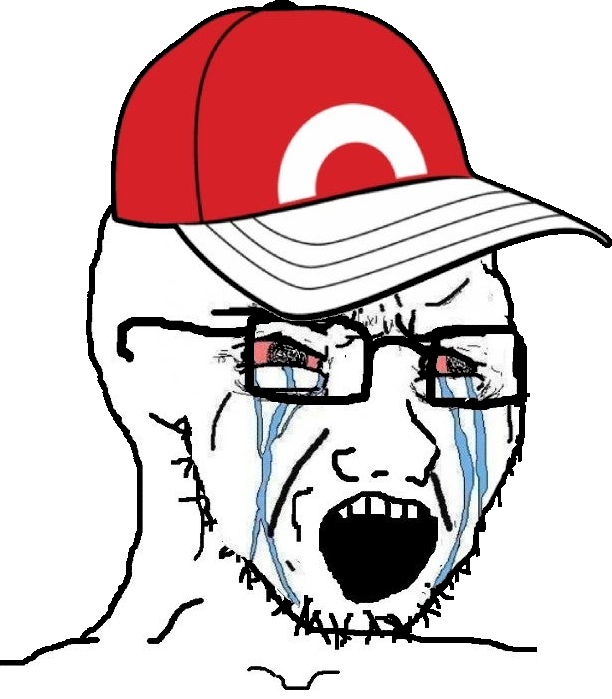
Label: 5_Soyjak